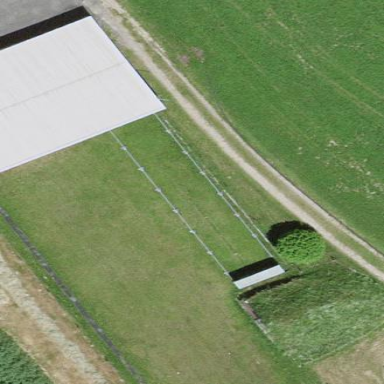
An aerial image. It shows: Shooting range located in pitch for leisure land sports.